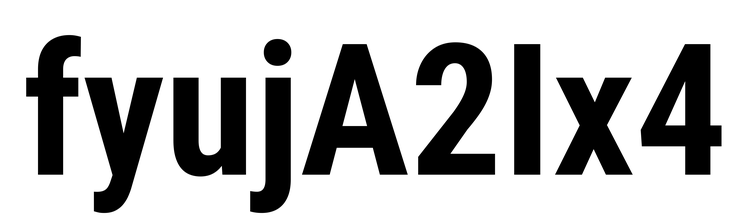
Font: Roboto_Condensed_Bold